Interaction volume radius: 5 \u00c5
Interaction volume height: 50 \u00c5
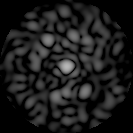
Disorder parameter: 0.8405